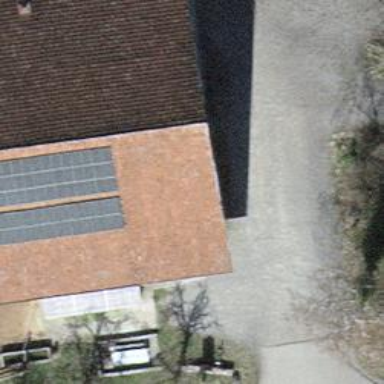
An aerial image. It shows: Farm shop.